Aerial crown-view tile of a tropical tree (Barro Colorado Island, Panama), acquired 20240716:
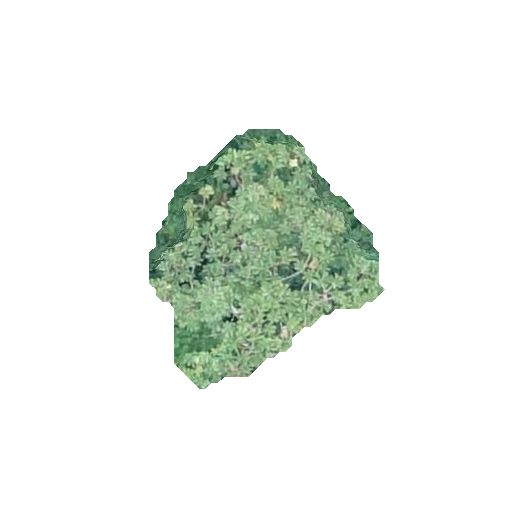
Species: Cecropia insignis
GBIF accepted scientific name: Cecropia insignis
Crown area: 59.851 m²